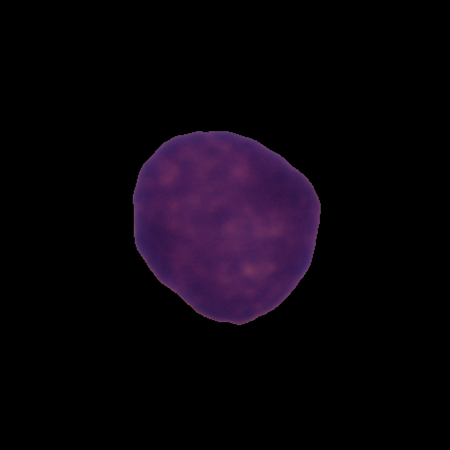
Label: healthy